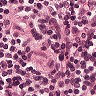
Metastatic tissue present: no